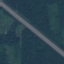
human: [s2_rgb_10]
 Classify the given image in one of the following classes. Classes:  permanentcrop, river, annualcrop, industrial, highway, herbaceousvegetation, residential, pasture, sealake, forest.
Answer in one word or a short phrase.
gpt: Highway